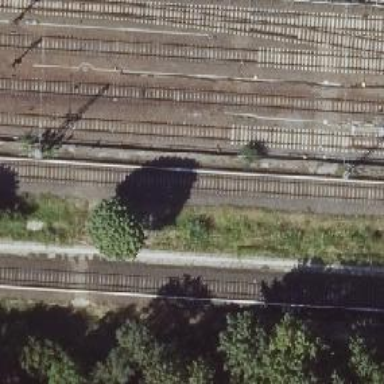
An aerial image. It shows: Railway switch with the turnout on the left side.